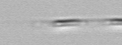
Label: Leptocylindrus